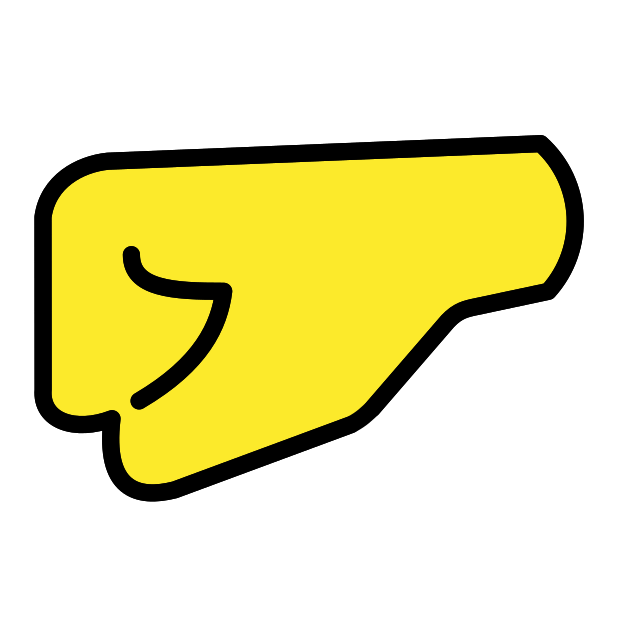
Emoji: 🤛
Name: left-facing fist
Unicode: 0x1f91b